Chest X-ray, PA view. Patient: 62 years old, sex F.
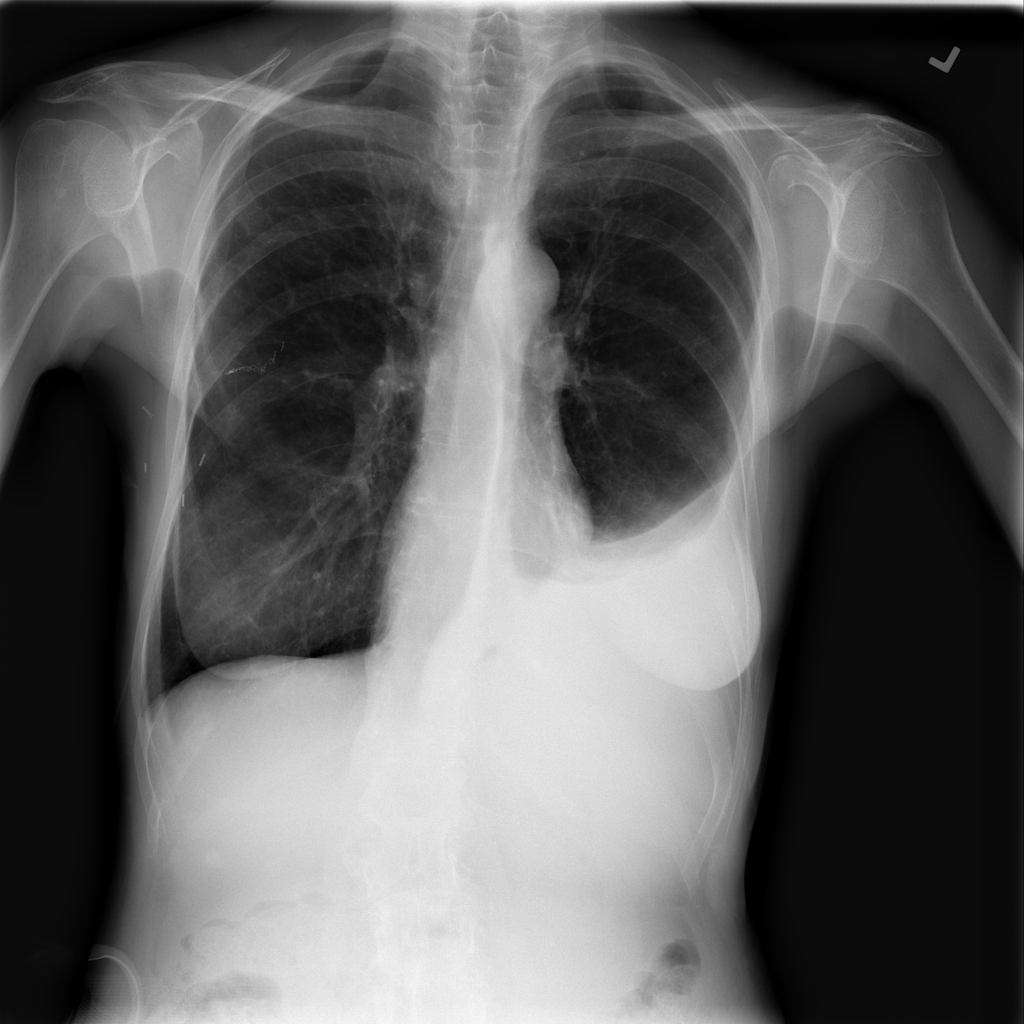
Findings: No Finding